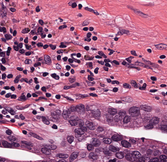
Tumor epithelial tissue: yes
Tumor-associated stroma tissue: yes
Normal tissue: no